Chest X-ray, PA view. Patient: 43 years old, sex M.
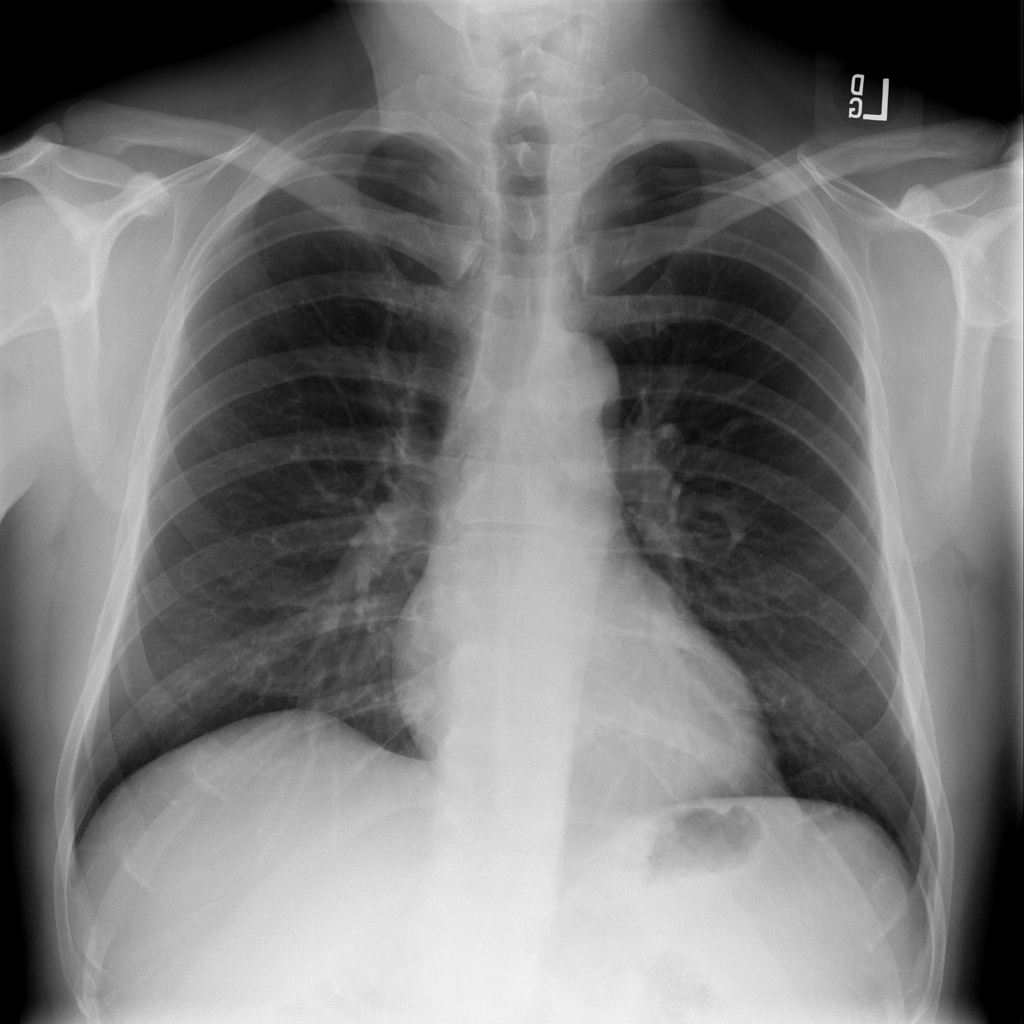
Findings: No Finding